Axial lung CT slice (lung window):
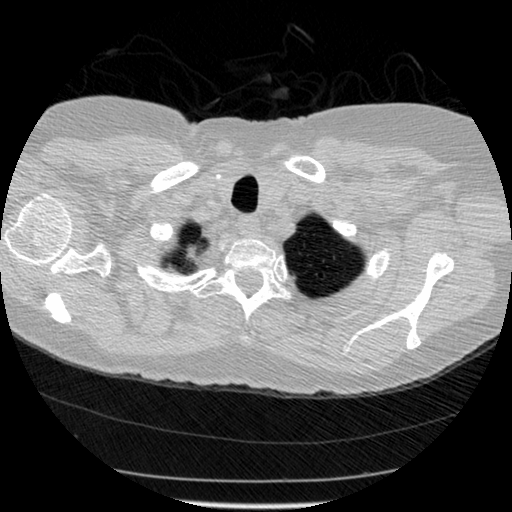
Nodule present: no